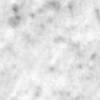
Label: no_change